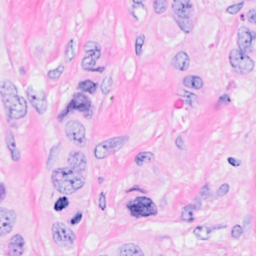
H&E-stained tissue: Breast